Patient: sex M, age 72
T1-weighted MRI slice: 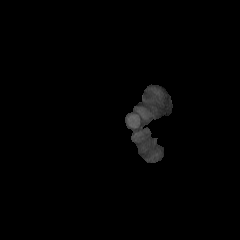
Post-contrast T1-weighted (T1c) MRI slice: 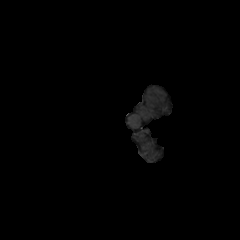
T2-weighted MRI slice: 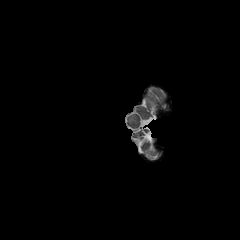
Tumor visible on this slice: no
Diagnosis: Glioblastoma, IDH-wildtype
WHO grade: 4